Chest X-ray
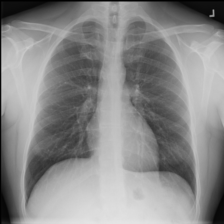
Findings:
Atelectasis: negative
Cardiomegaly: negative
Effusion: negative
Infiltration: negative
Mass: negative
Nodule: negative
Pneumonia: negative
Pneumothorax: negative
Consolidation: negative
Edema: negative
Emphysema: negative
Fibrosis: negative
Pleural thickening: negative
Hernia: negative